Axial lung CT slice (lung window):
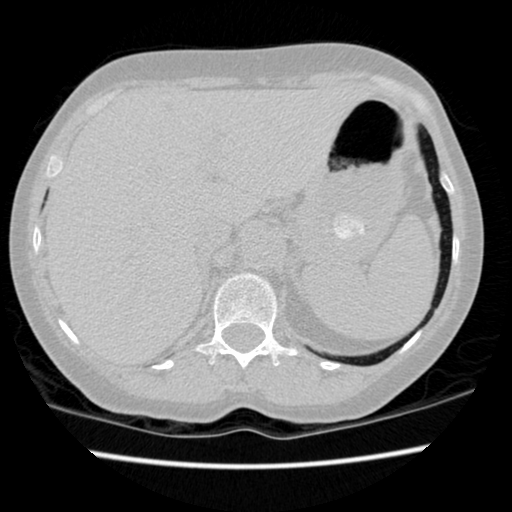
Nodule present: no